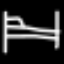
Label: bed